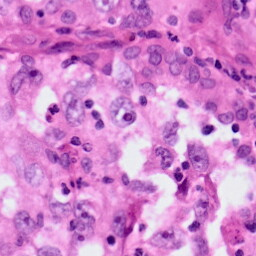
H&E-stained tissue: Lung